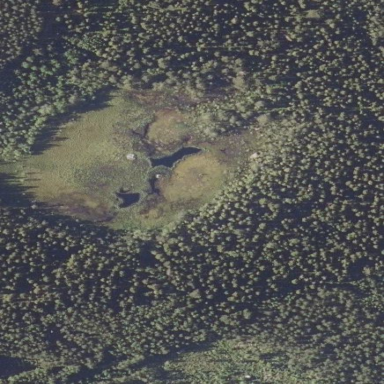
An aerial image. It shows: Bog wetland area.